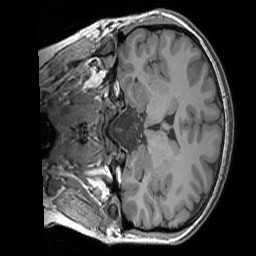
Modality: T1w
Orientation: coronal
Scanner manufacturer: siemens
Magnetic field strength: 3 T
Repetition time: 1.83 s
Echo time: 0.00303 s